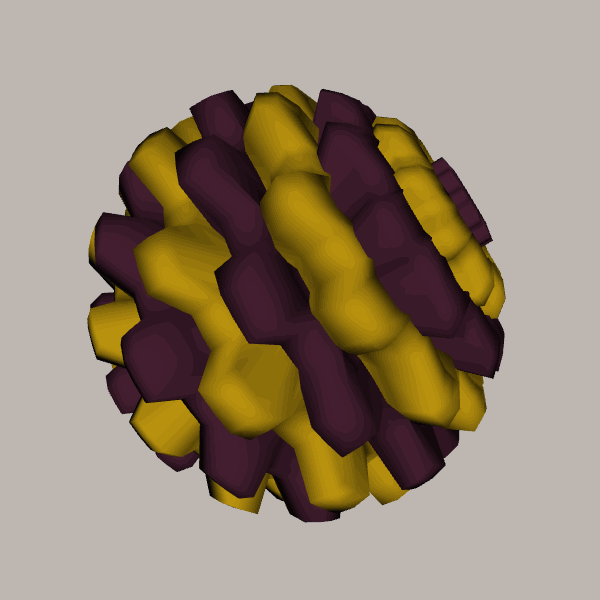
Background: light